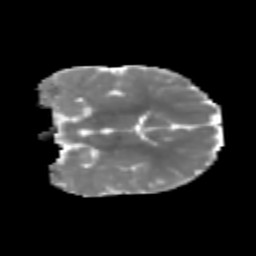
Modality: MD
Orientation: coronal
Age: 6
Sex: male
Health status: healthy